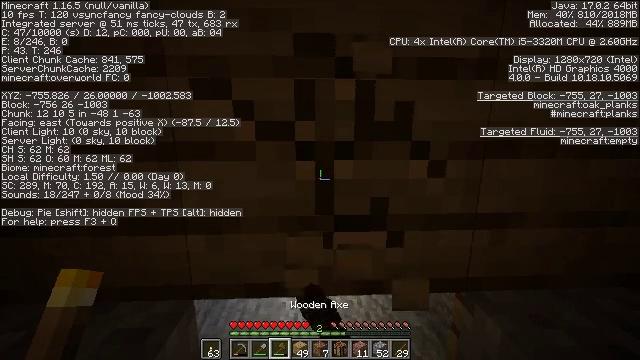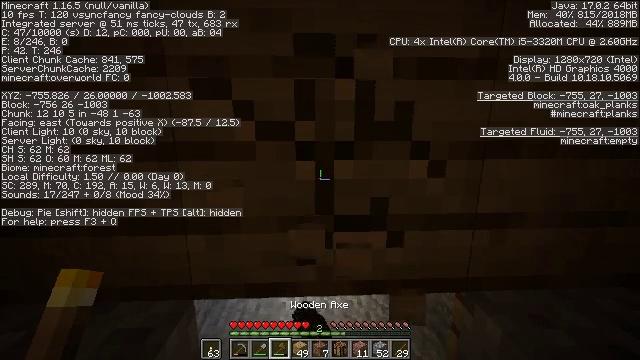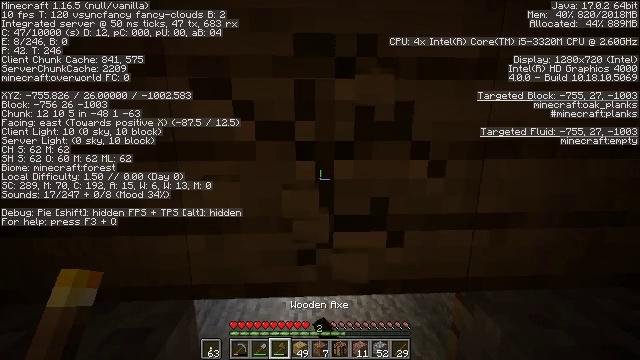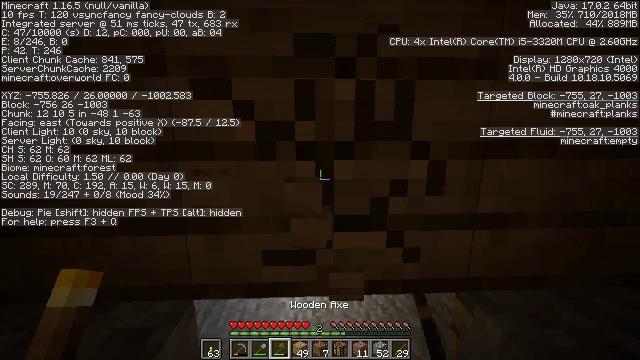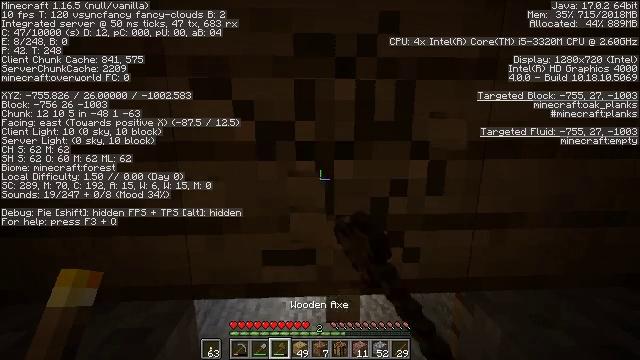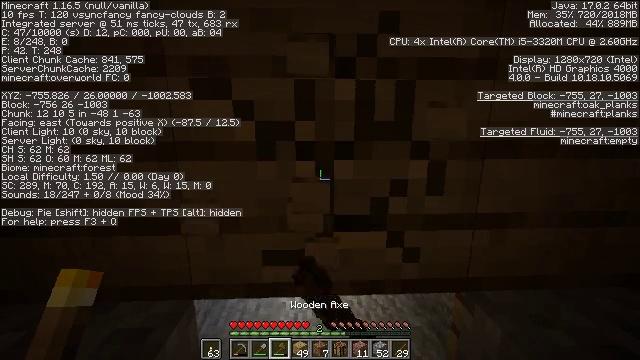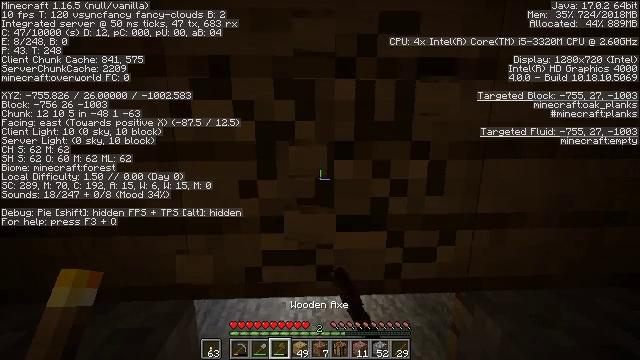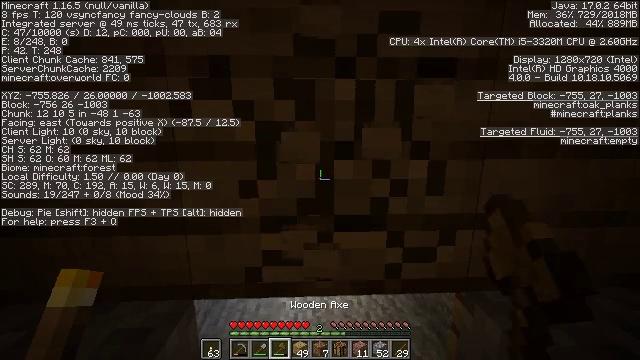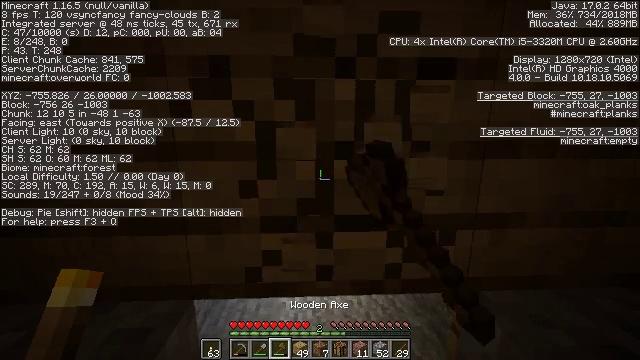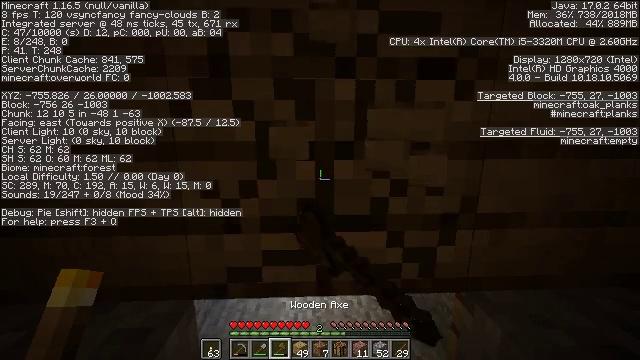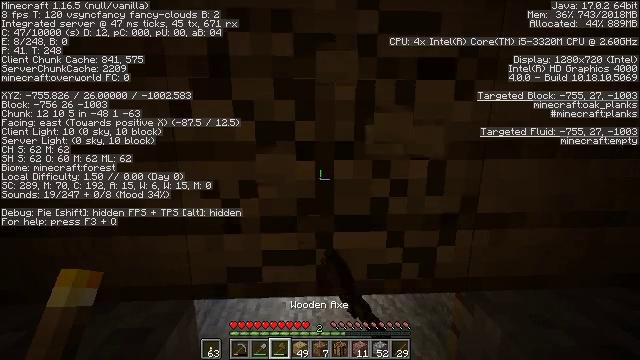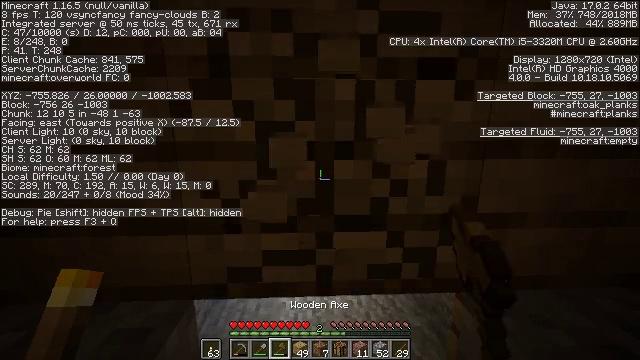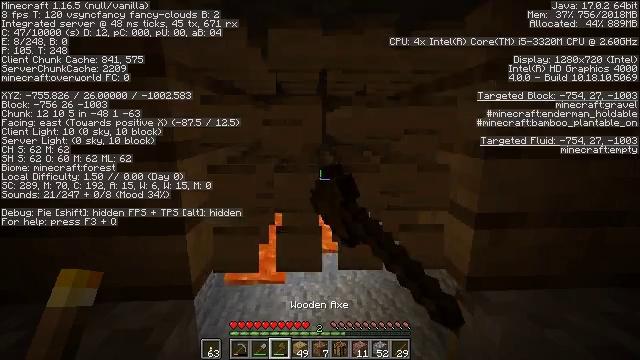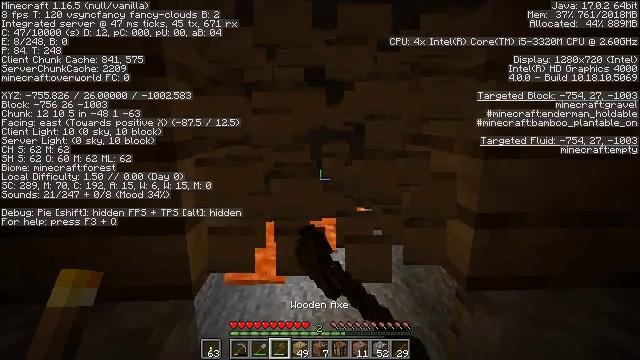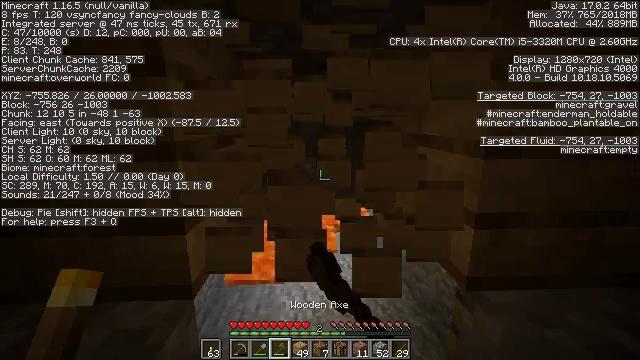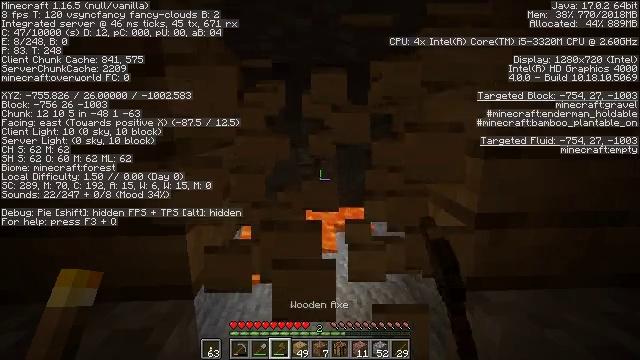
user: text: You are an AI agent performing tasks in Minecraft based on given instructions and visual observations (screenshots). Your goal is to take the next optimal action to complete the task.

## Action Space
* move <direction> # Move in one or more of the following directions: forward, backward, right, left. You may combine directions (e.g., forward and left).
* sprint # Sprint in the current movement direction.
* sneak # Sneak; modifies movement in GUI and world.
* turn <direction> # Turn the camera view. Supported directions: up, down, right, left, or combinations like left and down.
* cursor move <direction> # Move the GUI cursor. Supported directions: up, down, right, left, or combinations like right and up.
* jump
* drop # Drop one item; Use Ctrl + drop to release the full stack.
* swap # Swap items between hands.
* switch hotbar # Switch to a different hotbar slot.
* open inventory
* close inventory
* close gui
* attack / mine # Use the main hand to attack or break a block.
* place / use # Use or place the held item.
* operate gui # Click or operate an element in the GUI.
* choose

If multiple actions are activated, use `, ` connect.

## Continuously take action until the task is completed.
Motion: motion action
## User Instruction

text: Mine planks.
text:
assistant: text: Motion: attack / mine
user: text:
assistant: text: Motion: attack / mine
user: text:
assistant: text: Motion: attack / mine
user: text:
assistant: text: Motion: attack / mine
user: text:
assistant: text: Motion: attack / mine
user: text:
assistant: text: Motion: attack / mine
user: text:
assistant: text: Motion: attack / mine
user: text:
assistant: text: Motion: attack / mine
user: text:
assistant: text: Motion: attack / mine
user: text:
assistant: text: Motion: attack / mine
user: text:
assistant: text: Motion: attack / mine
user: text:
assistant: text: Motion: attack / mine
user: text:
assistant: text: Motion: attack / mine
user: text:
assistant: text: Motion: attack / mine
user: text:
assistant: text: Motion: attack / mine
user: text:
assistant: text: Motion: attack / mine
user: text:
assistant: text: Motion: attack / mine